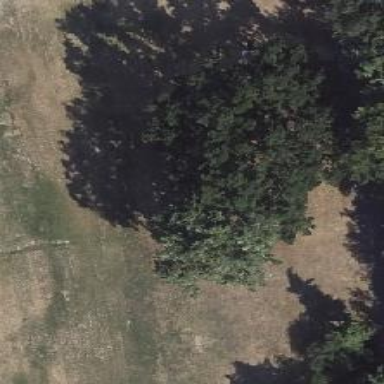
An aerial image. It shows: Deciduous broadleaved tree in park.